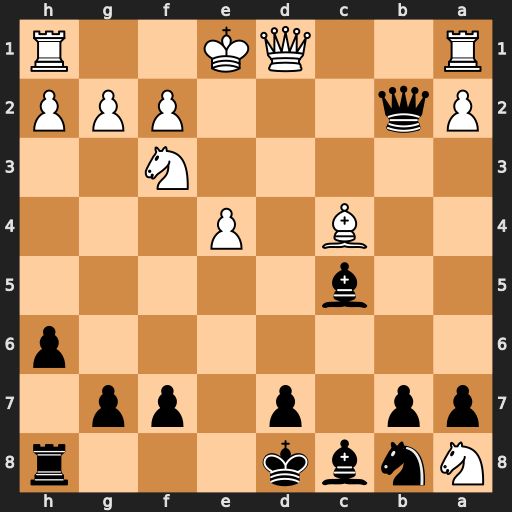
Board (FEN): Nnbk3r/pp1p1pp1/7p/2b5/2B1P3/5N2/Pq3PPP/R2QK2R
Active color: b
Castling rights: KQ
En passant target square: -
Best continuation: Qxf2#